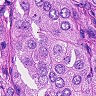
Metastatic tissue present: yes